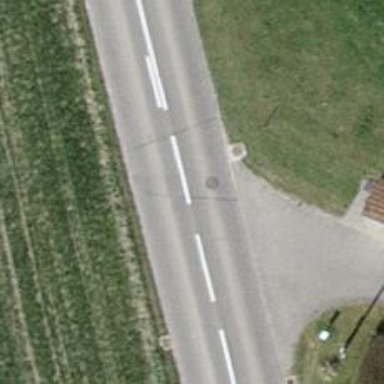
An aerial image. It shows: Driveway leading to service road.